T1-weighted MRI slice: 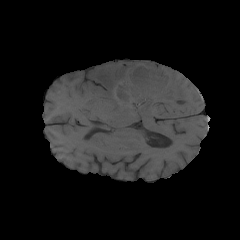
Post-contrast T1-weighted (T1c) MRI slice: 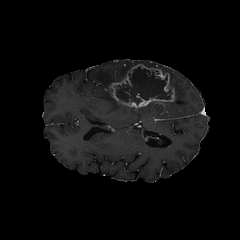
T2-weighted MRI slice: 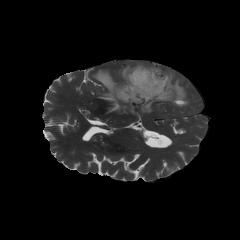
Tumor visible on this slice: yes